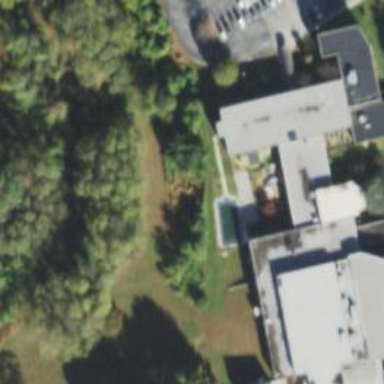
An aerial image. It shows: School building.